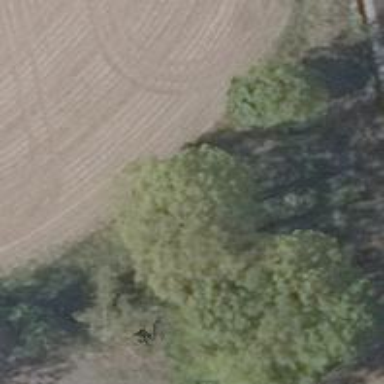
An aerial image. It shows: Deciduous broadleaved tree.